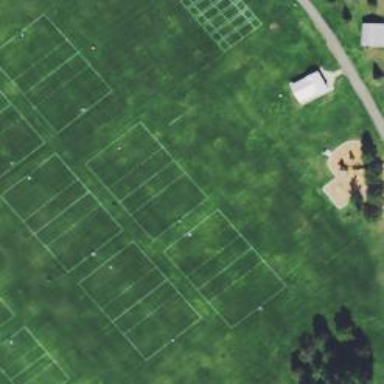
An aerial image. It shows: Soccer pitch for outdoor sports and leisure activities.